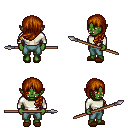
a pixel art fantasy rpg character, female body template, orc, green skin, white long-sleeve shirt, teal pants, brunette left-swept hairstyle, brown slippers, spear, four views (front, back, left, right), 2x2 character sprite sheet, small pixel art, hard edges, no anti-aliasing